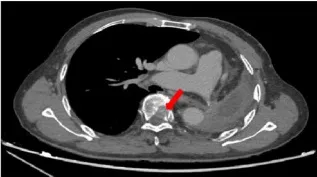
CT imaging changes before and after treatment. Chest CT images on 23 July, 2019 showed T6 vertebral metastasis.
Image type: radiology (ct)